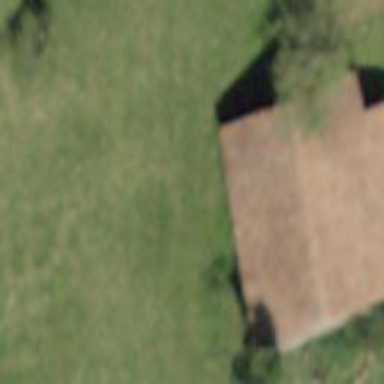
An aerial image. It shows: Barn.